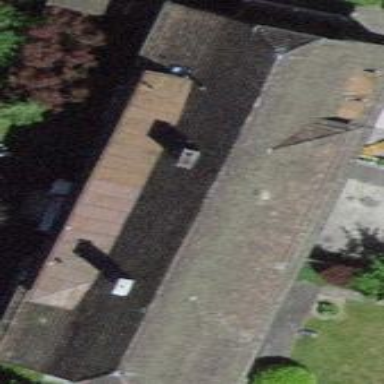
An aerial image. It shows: Building with half-hipped roof design.